Chest X-ray. View position: PA
Patient age: 36
Patient sex: F
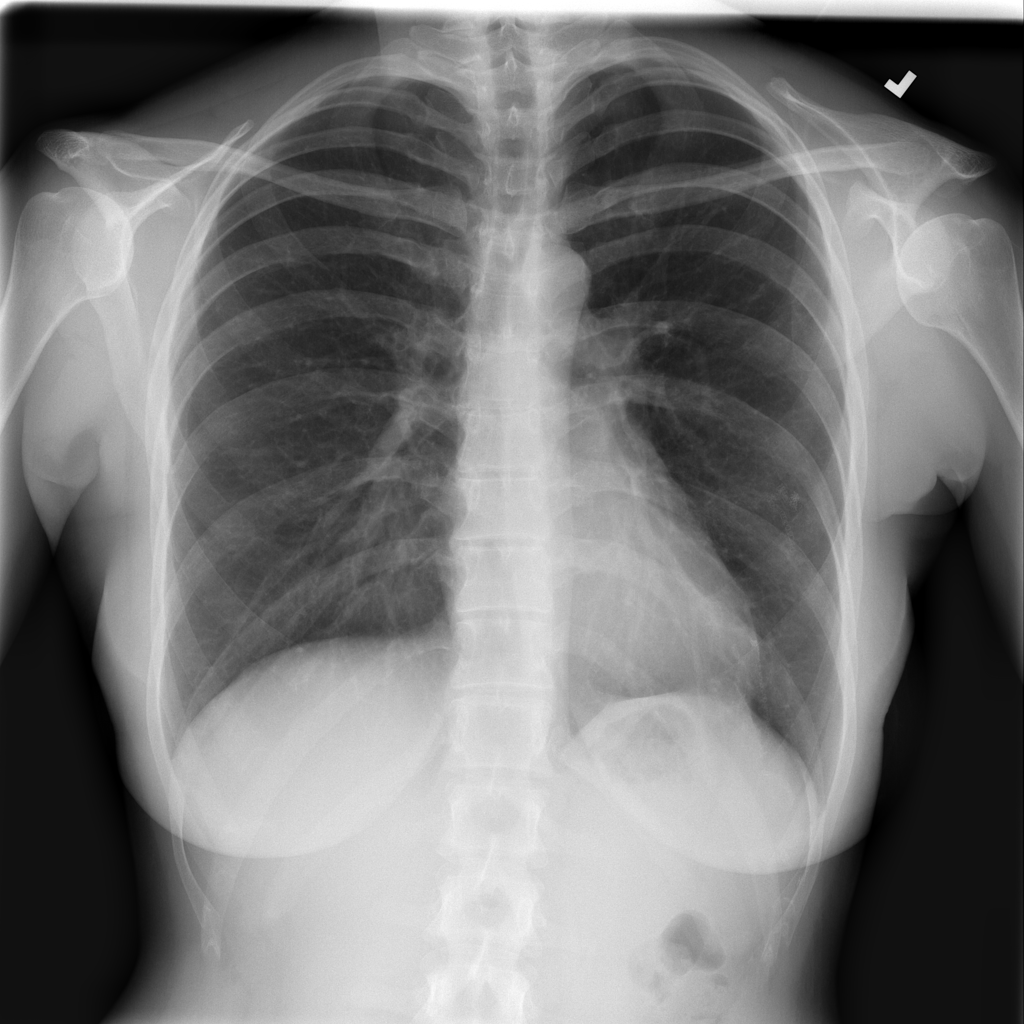
Finding: Pneumothorax